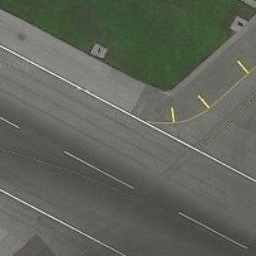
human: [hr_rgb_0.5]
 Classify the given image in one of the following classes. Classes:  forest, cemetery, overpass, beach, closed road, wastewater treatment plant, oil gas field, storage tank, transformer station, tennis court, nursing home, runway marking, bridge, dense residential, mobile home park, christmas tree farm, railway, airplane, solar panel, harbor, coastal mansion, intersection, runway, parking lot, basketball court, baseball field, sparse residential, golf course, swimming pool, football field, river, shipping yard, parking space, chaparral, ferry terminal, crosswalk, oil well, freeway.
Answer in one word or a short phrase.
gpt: runway